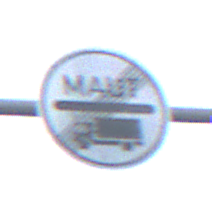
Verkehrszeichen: EndeMautpflicht
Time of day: SunriseSunset
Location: Outdoor (Nature)
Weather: PartlyCloudy
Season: NotSpecified
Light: Natural